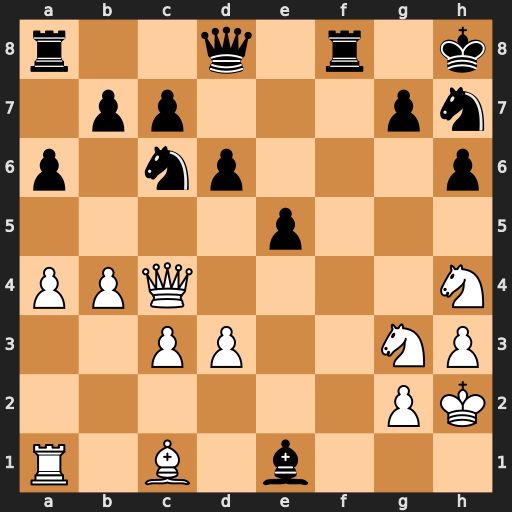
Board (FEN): r2q1r1k/1pp3pn/p1np3p/4p3/PPQ4N/2PP2NP/6PK/R1B1b3
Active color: w
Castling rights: -
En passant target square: -
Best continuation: Ng6#